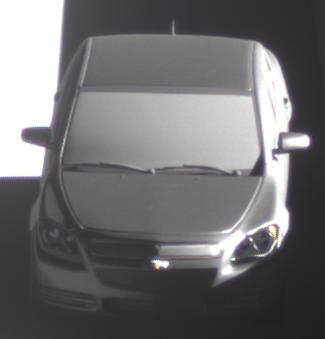
Make: Chevrolet
Model: Malibu 2.4
Detailed model: Malibu
Model produced from: 2012/07
Model produced until: 2014/08
Doors: 4
Color: gray
Road condition: dry road
Daytime: morning or afternoon
Contrast: high contrast